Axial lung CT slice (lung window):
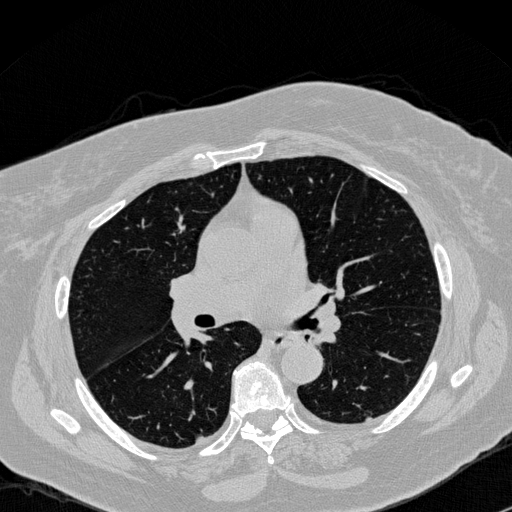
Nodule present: no